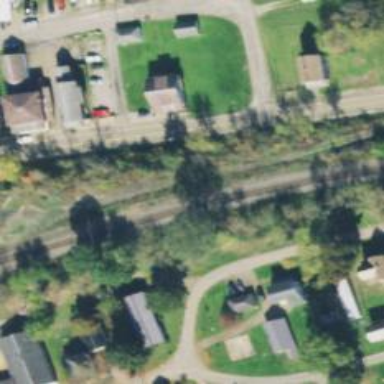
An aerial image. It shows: Alley classified as service road.